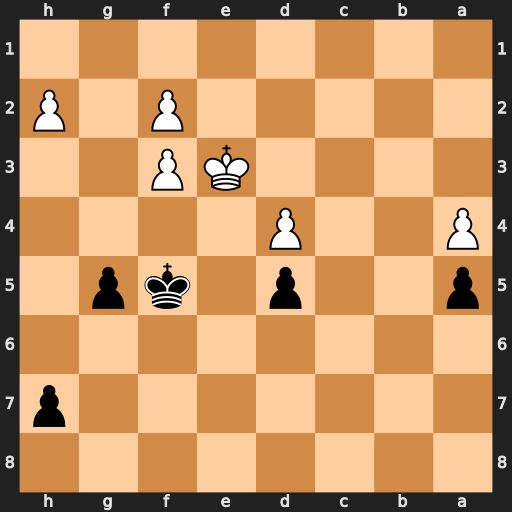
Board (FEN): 8/7p/8/p2p1kp1/P2P4/4KP2/5P1P/8
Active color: b
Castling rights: -
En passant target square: -
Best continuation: h6 h3 h5 f4 gxf4+ Kd3 Kg5 Ke2 Kh4 Kf3 Kxh3